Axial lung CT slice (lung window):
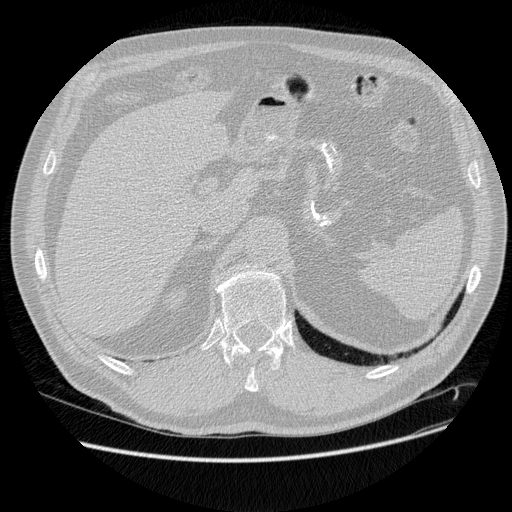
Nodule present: no